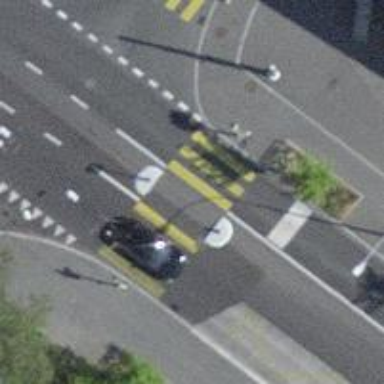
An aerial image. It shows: Traffic island located on footway.